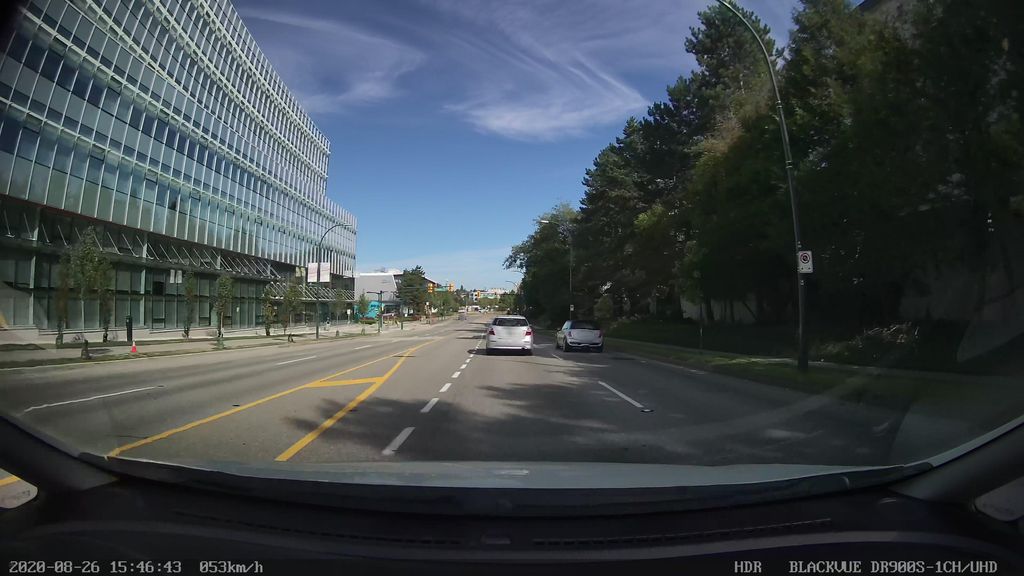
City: vancouver